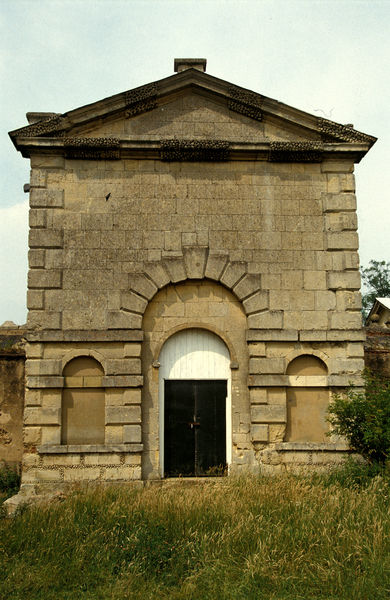
Titel: Temple of Venus, Rückseite des Mittelpavilions
Künstler: William Kent
Standort: Stowe, Buckinghamshire
Institution: Stowe Landscape Gardens
Schlagwörter: baum, blau, flügel, himmel, weiß, wolken, dreieck, grün, landschaft, ocker, braun, fenster, frankreich, grau, hintergrund, schwarz, tür, dach, gebäude, gras, haus, rasen, wiese, wolke, wand, architektur, sockel, stein, steine, gräser, busch, büsche, kirche, klassizismus, kamin, rund, schornstein, garten, ansicht, bogen, fassade, italien, fels, giebel, mauer, rundbogen, verkleidung, symmetrie, bretter, nachdenklich, geschlossen, tor, foto, fotografie, photographie, bögen, eingang, ruine, antike, torbogen, mauerwerk, rom, photo, fries, dreiecksgiebel, gemäuer, portal, rustika, schlussstein, sims, gesims, pforte, quader, hellgrau, mittelalter, rundbögen, zentral, rechteckig, kapelle, unkraut, griechenland, tempel, quadersteine, sakral, bau, klassisch, ras, klenze, fensterlos, bauwerk, aufriss, tympanon, rundbogenfenster, sockelzone, steinquader, baukörper, bossen, neo, bossierung, ecksteine, supraporte, blendbögen, rusitka, mauerstein, mauersteine, grablege, zugemauert, rustikal, bauteil, hochformatig, große, fensternischen, landschaftspark, dachvorsprünge, eckbögen, schlüsselstein, südliche architektur, totenhaus